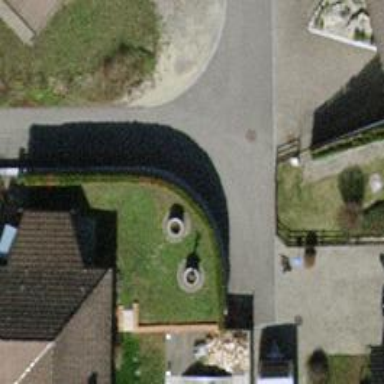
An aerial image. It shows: Residential road with asphalt surface.